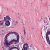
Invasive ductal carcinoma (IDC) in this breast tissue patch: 0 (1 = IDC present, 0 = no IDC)